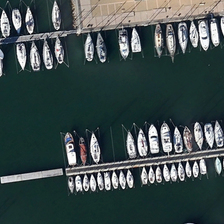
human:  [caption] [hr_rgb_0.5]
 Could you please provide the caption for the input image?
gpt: many white boats were parked on the pier .

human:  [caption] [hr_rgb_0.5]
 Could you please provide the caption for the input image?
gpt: a small amount of trees were planted around the pier .

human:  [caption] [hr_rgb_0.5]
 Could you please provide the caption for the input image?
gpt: a small amount of trees were planted around the pier .

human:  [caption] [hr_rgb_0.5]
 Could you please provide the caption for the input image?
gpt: many white boats were parked on the pier .

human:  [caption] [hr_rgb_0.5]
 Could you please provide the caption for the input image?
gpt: many white boats were parked on the pier .